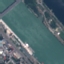
Land use / land cover class: River